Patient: sex M, age 46
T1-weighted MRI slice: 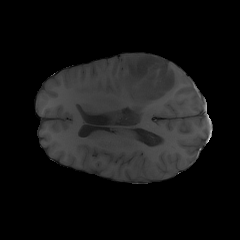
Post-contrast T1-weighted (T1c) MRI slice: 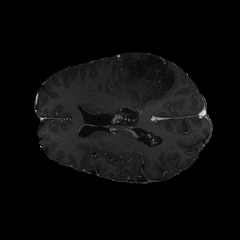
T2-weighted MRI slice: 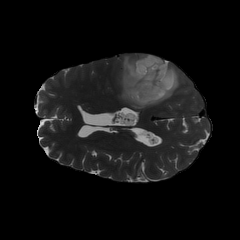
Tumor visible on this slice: yes
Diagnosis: Astrocytoma, IDH-mutant
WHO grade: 3